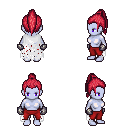
a pixel art fantasy rpg character, female body template, dark elf, purple skin, white tattered cape, red pants, ruby red long topknot hairstyle, metal gloves, four views (front, back, left, right), 2x2 character sprite sheet, small pixel art, hard edges, no anti-aliasing